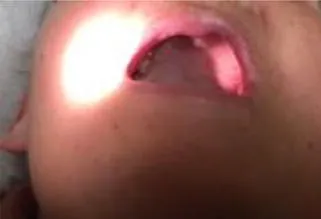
Post-radiation treatment response with resolution of the ulcers along right inner gingiva and left palate. Facial swelling has also resolved.
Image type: medical_photograph (other_medical_photograph)